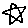
Label: star